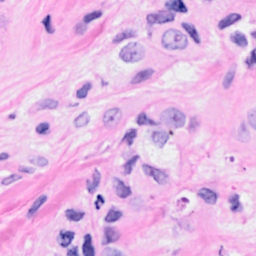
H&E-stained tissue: Breast